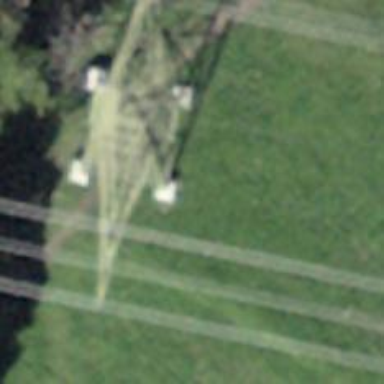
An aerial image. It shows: Power tower.